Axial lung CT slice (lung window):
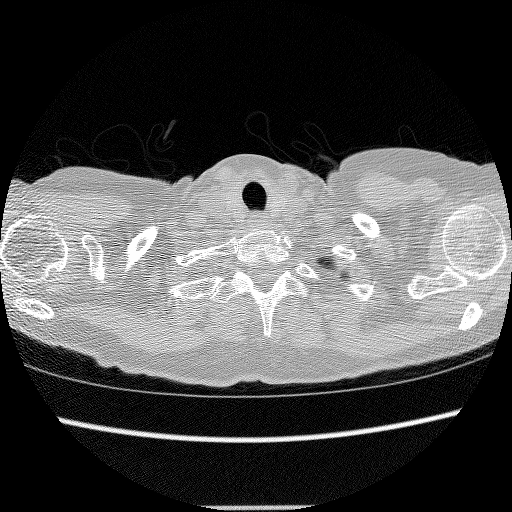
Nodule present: no